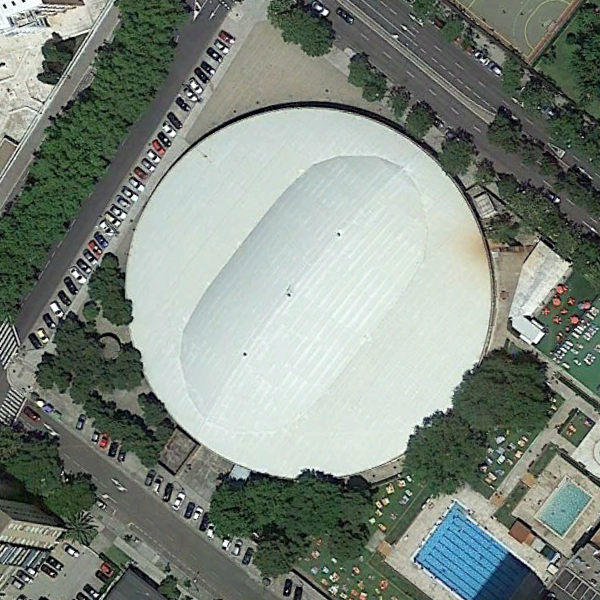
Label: Center